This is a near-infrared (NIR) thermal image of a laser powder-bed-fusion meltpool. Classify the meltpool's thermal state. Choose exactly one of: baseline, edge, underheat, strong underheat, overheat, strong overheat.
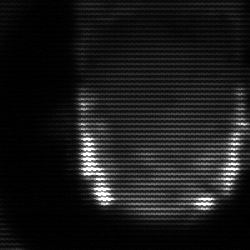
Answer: baseline